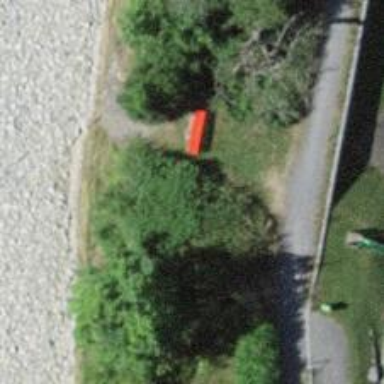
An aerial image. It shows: Red bench.